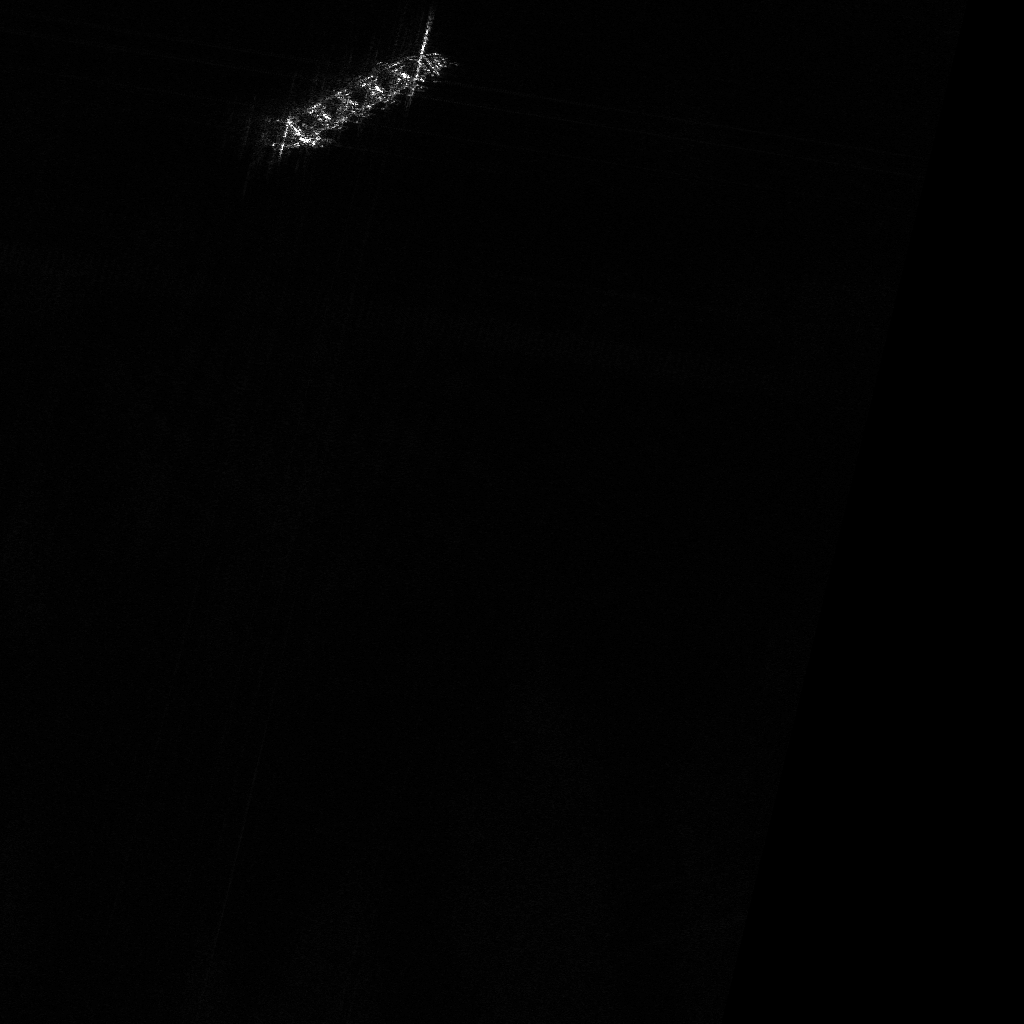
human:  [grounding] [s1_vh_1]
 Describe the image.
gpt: In the satellite image, there is  <ref>1 medium ore-oil </ref> <box>[[32, 0, 36, 19, 63]]</box> located at top.